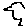
Label: bird